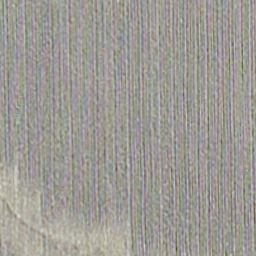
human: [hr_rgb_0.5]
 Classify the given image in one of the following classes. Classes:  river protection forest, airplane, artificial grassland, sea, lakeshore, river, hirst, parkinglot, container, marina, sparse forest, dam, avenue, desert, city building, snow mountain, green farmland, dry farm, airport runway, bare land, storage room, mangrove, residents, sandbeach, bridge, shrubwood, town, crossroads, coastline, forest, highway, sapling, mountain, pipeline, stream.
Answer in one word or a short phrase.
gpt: dry farm